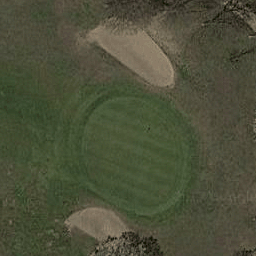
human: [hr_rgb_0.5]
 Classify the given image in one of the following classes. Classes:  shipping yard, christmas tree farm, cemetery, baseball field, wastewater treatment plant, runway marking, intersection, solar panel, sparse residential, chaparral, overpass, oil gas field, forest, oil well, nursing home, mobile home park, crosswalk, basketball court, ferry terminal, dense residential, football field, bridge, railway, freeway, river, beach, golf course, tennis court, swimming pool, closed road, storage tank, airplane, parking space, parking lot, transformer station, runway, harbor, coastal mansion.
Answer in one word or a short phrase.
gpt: golf course